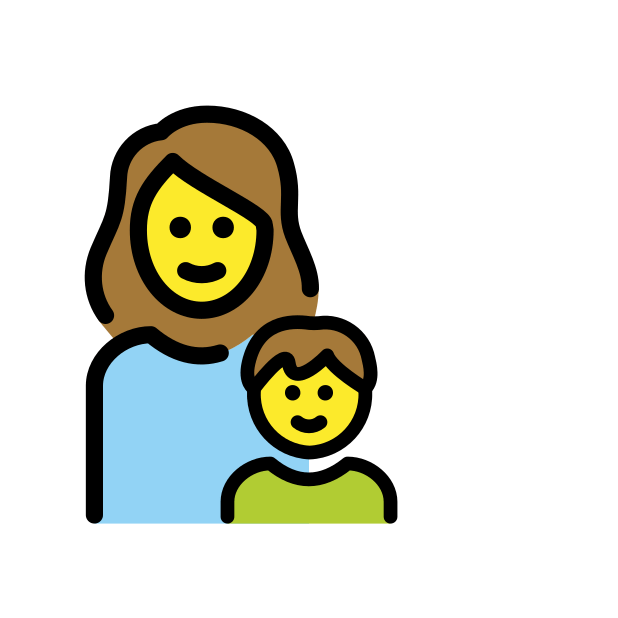
family: woman, boy